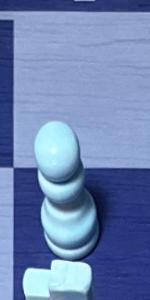
Label: Pawn_White